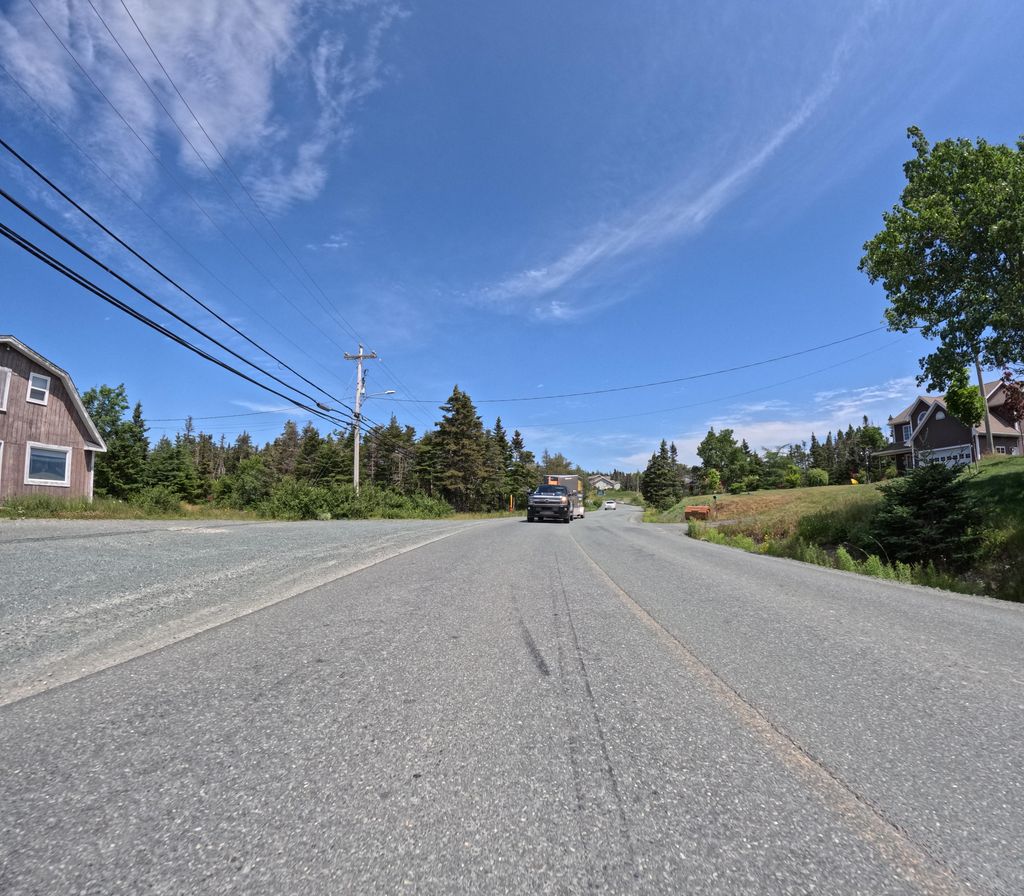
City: st_johns